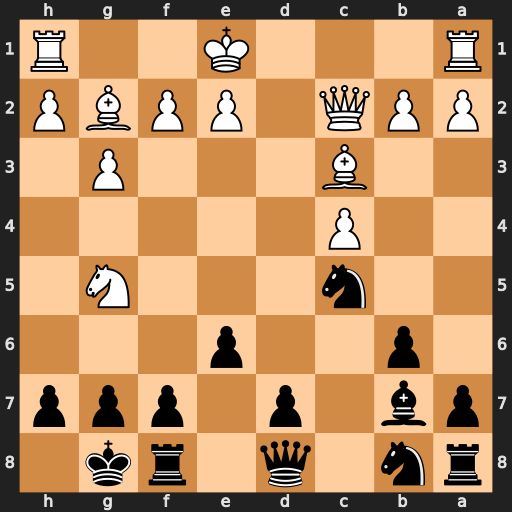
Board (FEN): rn1q1rk1/pb1p1ppp/1p2p3/2n3N1/2P5/2B3P1/PPQ1PPBP/R3K2R
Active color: b
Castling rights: KQ
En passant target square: -
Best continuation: Qxg5 Bxb7 Nxb7